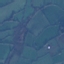
Land use / land cover class: Pasture